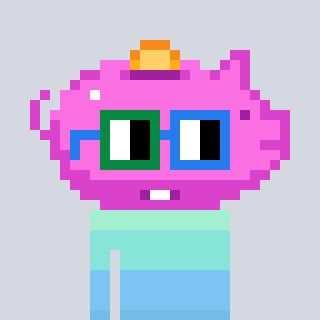
a pixel art character with square green and blue glasses, a piggybank-shaped head and a red-colored body on a cool background